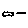
Label: cloud